Question: I am trying to add 7 hours to a date entered on a HTML form through PHP.
The screenshot of the form is below.
'''
$varOpenMT4Time = $_POST['openmt4time'];
date_add($varOpenMT4Time,date_interval_create_from_date_string("40 days"));
'''
This is the code I currently have on the php page and the MySQL INSERT statement.
Any help would be greatly appreciated.
'''
$sql = "INSERT INTO orders (employeeName,orderNumber,system,symbol,type,volume,price,openmt4time,openlocaltime)
VALUES ('$session_user','$_POST[orderNumber]','$_POST[system]','$_POST[symbol]','$_POST[type]','$_POST[volume]','$_POST[price]','$_POST[openmt4time]','$varOpenMT4Time ')";
'''

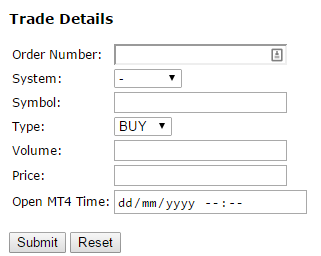
Answer: It can be done using Date function
'''
$varOpenMT4Time = $_POST['openmt4time'];// Eg:-'06/02/1991 11:30'; /// use your format
$date = new DateTime($varOpenMT4Time);
$date->modify("+7 hours");
echo $date->format("Y-m-d H:i"); // mysql friendly way, used to insert in database
'''